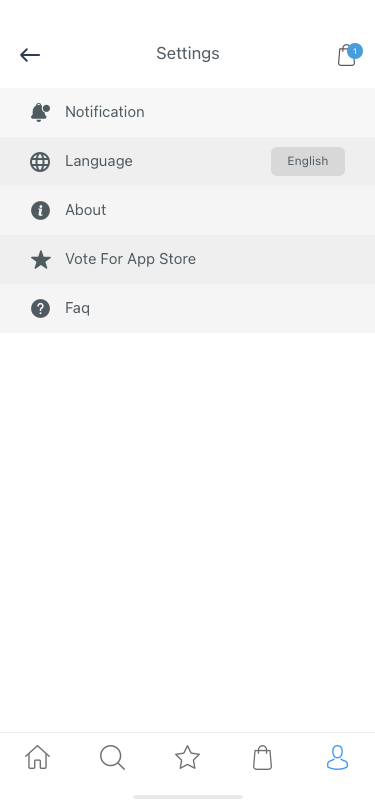
Text in this UI design:
Faq
Vote For App Store
About
Language
English
Notification
1
Settings